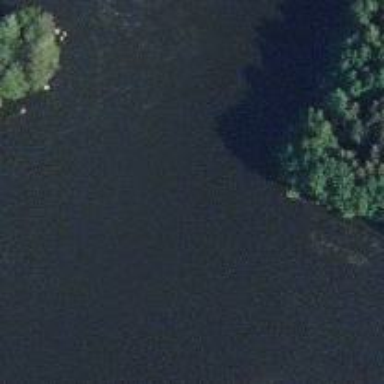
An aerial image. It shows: Rapids with rapid grade of 3 on the waterway.